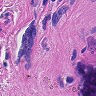
Metastatic tissue present: yes